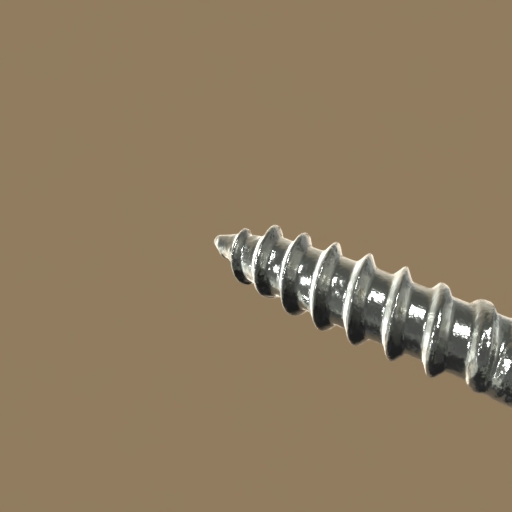
Label: screw